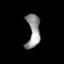
Tissue: prostate
Cell type: T cells
Senescence score: 0.83
Nuclear area (px): 428
Mean DAPI intensity: 147.47